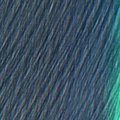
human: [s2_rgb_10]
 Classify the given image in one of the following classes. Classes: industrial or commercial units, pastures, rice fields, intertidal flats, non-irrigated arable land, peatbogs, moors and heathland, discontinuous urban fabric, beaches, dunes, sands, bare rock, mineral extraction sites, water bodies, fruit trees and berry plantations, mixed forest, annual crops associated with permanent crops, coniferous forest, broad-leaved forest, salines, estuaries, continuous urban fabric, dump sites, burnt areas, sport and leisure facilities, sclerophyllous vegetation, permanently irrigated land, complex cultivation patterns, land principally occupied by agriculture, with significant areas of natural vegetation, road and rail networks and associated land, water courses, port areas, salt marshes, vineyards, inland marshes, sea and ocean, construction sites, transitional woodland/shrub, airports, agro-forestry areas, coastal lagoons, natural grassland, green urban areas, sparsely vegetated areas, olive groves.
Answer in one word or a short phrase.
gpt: continuous urban fabric